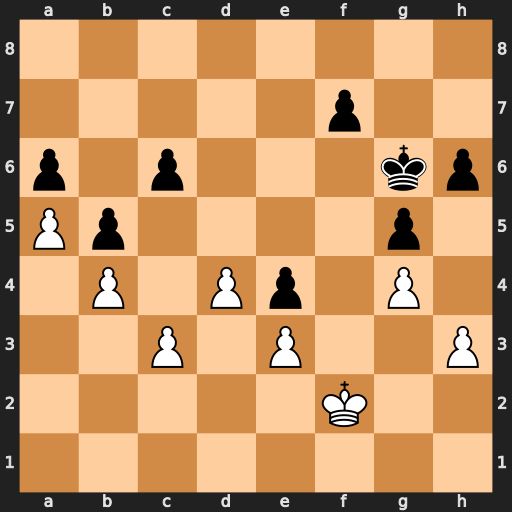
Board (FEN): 8/5p2/p1p3kp/Pp4p1/1P1Pp1P1/2P1P2P/5K2/8
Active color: w
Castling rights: -
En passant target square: -
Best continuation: c4 bxc4 d5